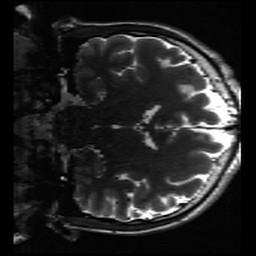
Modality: inplaneT2
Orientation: coronal